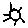
Label: sun